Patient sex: M
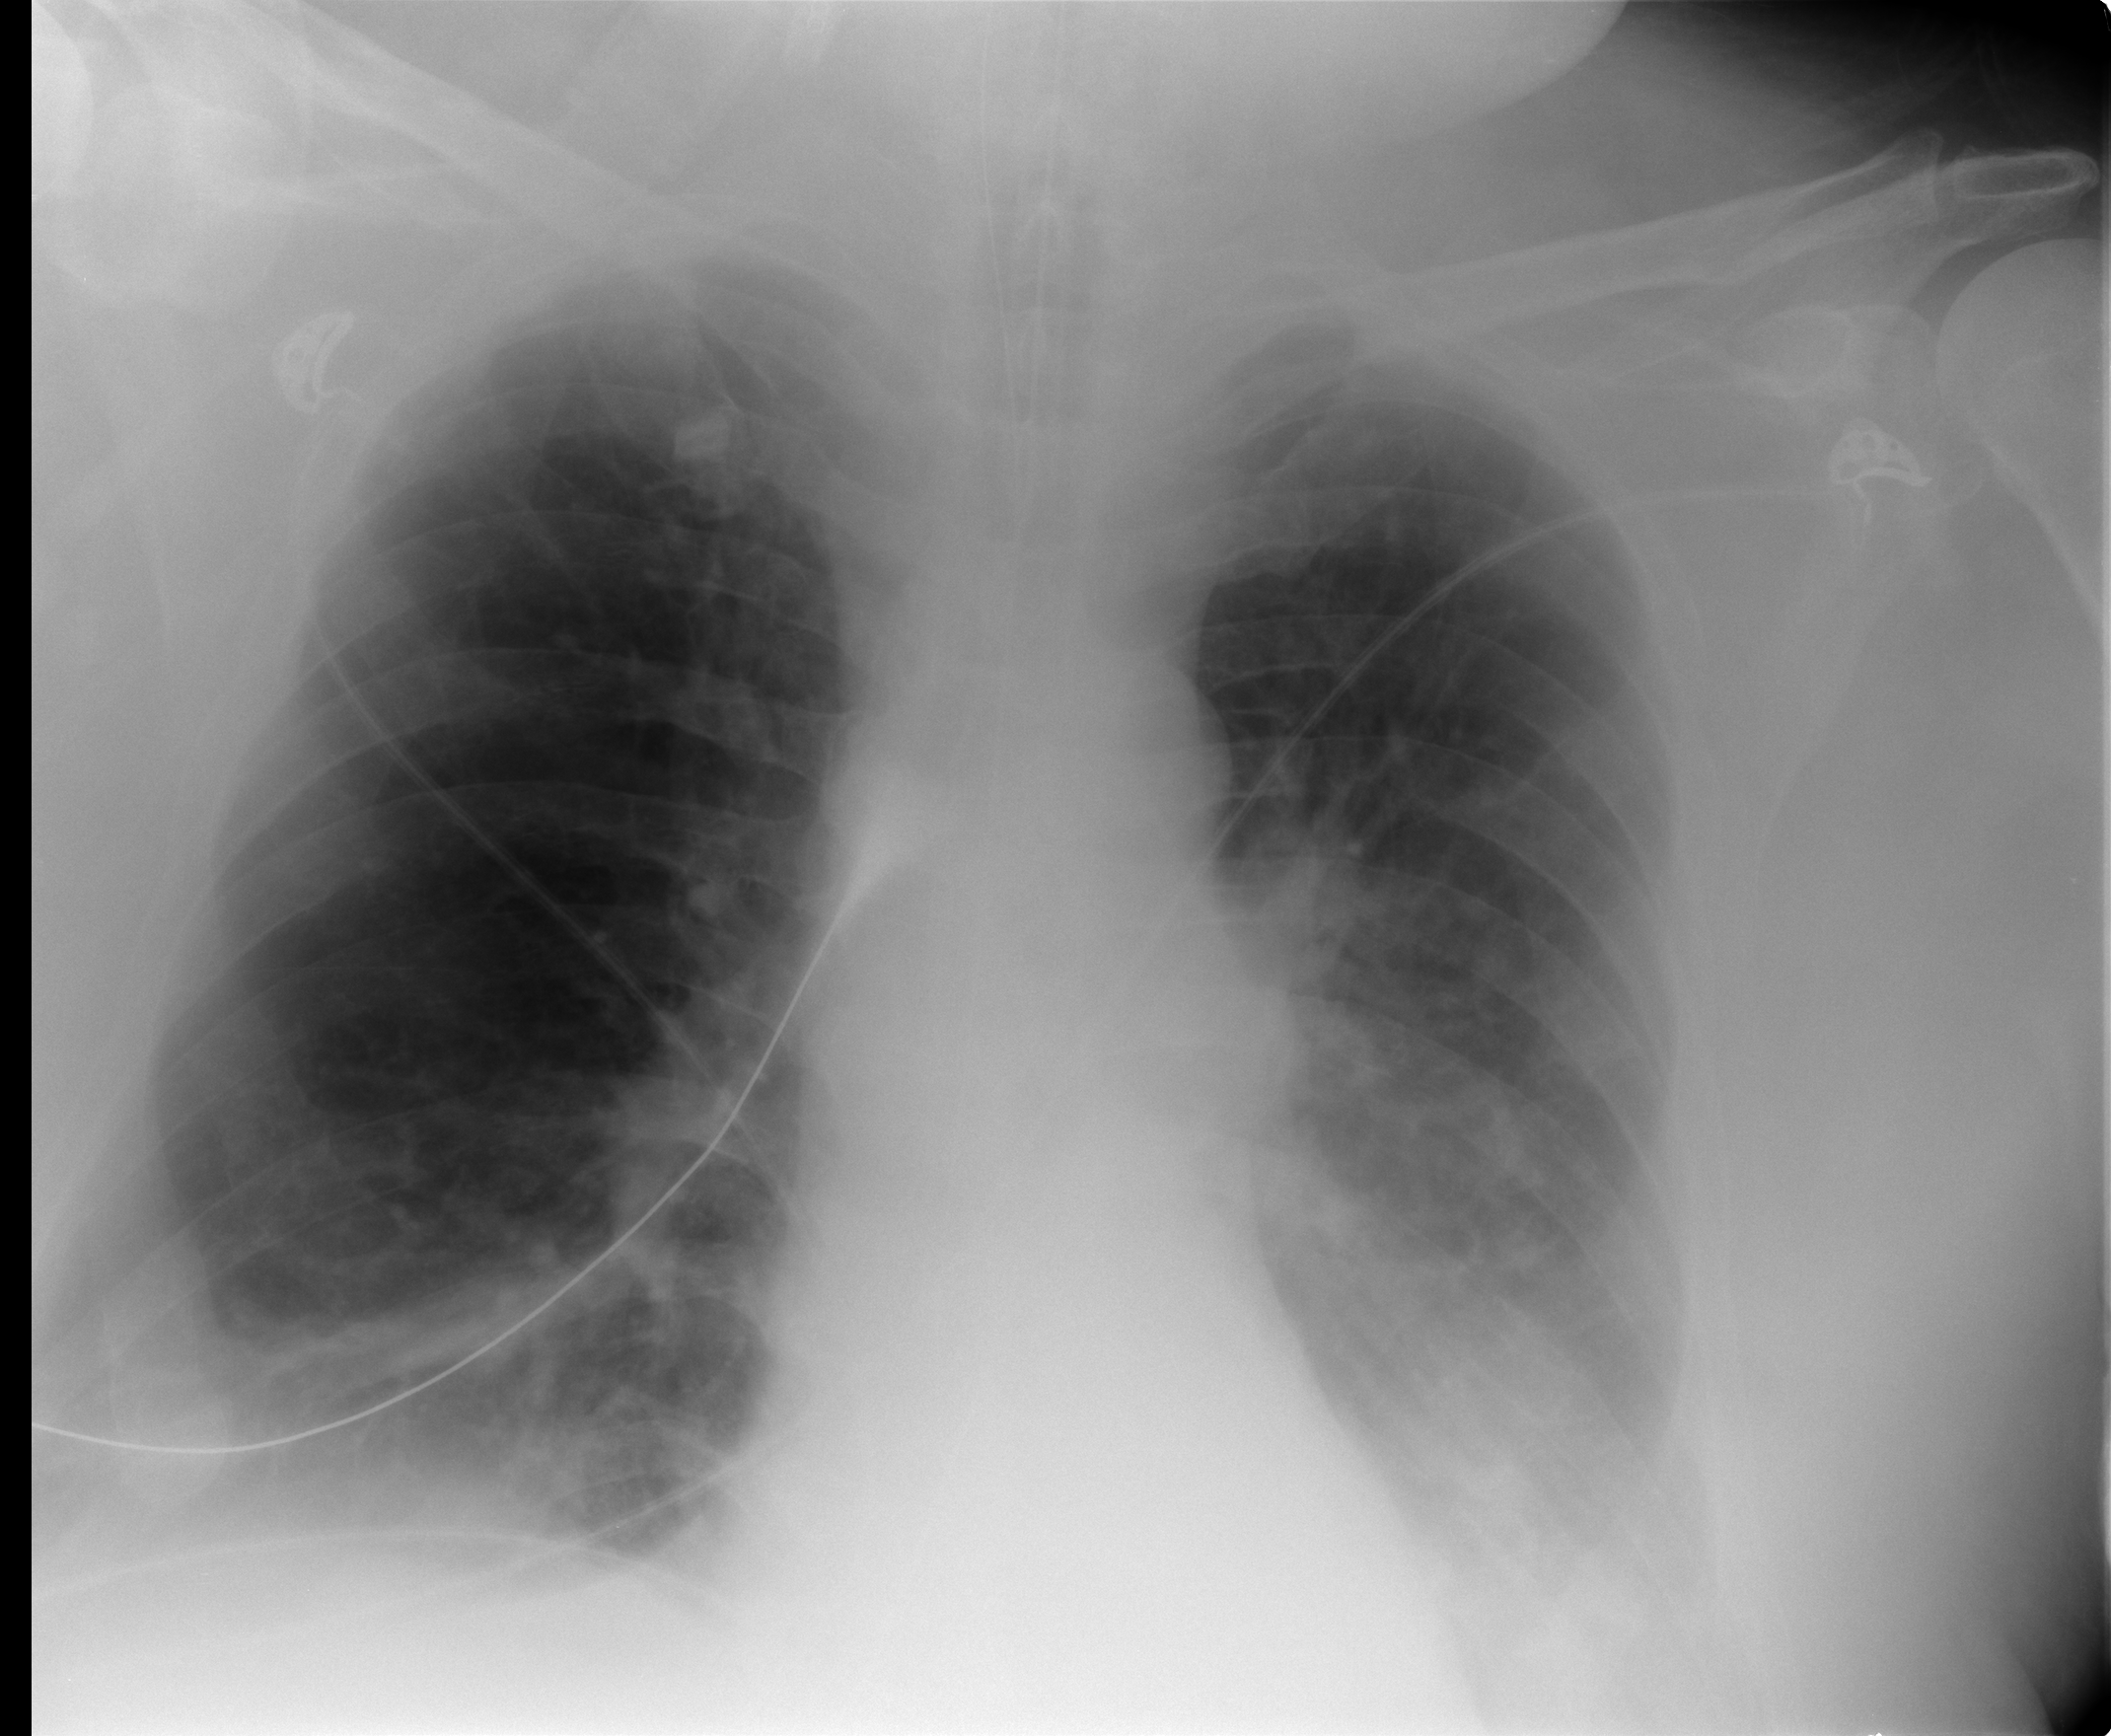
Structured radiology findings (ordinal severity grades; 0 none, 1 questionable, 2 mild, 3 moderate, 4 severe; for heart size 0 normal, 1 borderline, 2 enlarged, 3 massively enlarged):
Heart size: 0
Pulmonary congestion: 0
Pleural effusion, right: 0
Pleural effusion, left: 2
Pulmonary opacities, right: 1
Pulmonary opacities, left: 1
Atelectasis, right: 2
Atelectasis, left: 2